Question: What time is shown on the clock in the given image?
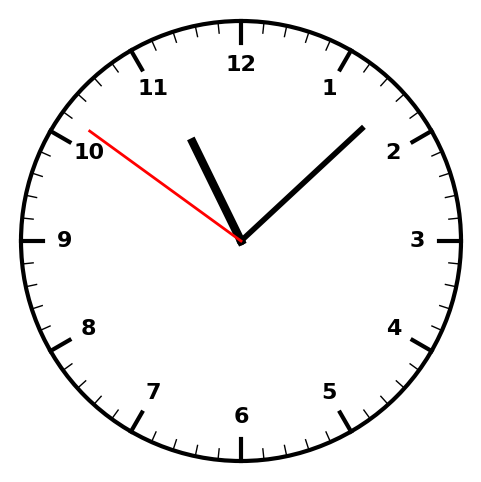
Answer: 11:07:51